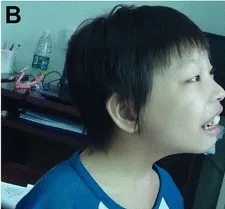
Clinical photographs of the patient with 1p36 triplication. (B) Lateral view of the face. The major facial phenotype included strabismus, hypertelorism, low hairline, ear malformations, broad nasal bridge, wide mouth, thick lips and prominent incisors.
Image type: medical_photograph (oral_photograph)